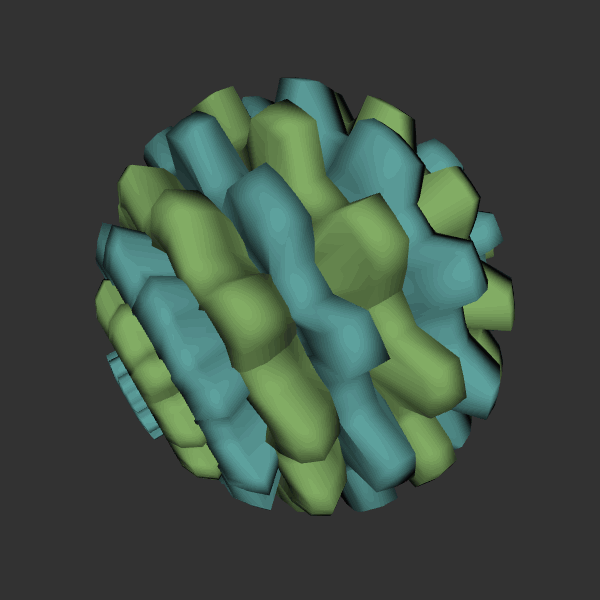
Background: dark